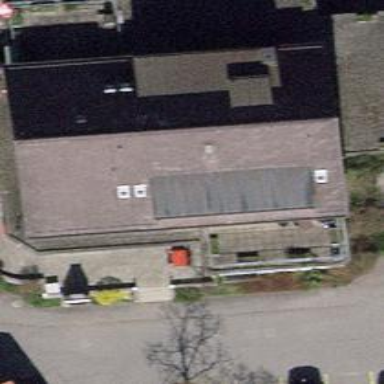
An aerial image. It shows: Restaurant.